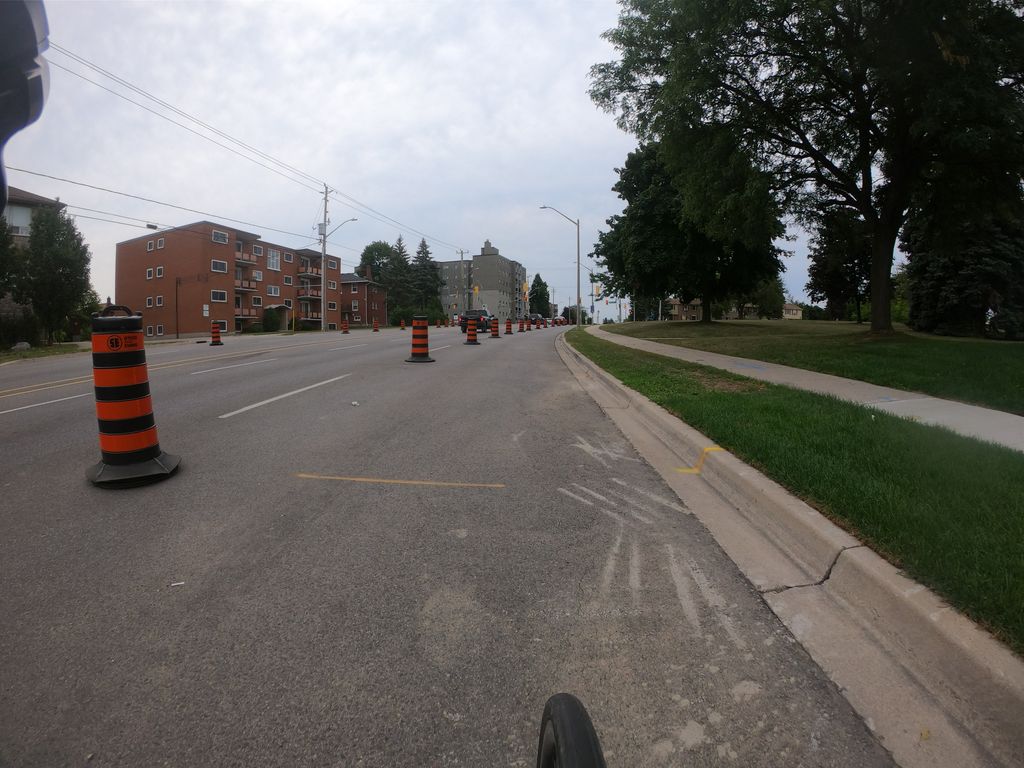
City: kitchener-waterloo